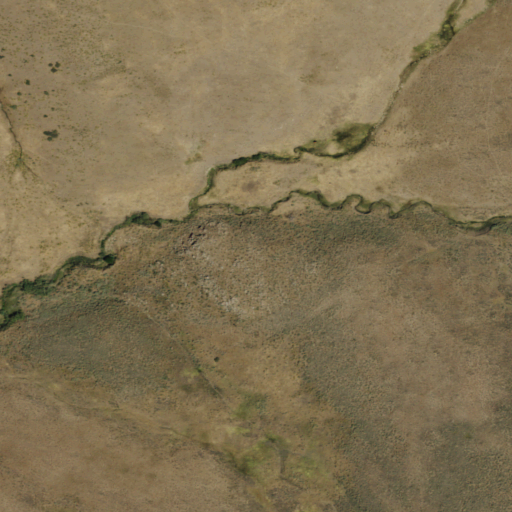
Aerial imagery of plain(s) in Nevada named George Baine Meadows containing grassland and shrub